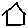
Label: house